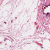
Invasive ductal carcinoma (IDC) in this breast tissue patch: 0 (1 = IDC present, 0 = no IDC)